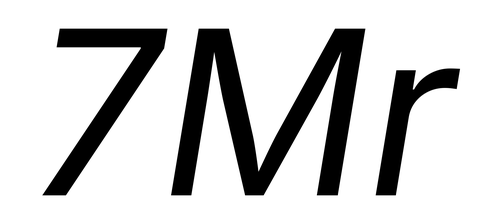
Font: Inter-Italic_Italic